Aerial crown-view tile of a tropical tree (Barro Colorado Island, Panama), acquired 20250414:
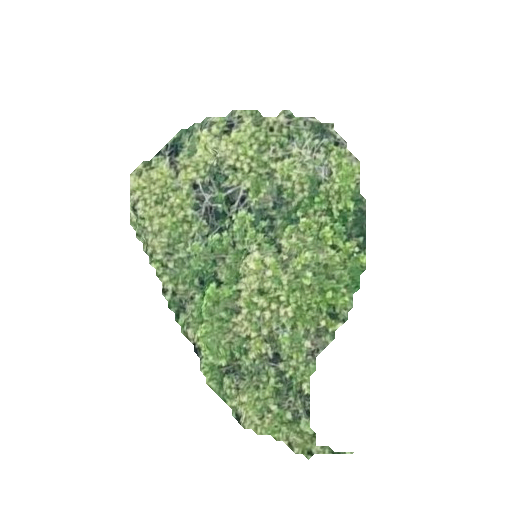
Species: Anacardium excelsum
GBIF accepted scientific name: Anacardium excelsum
Crown area: 80.351 m²